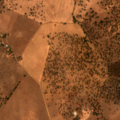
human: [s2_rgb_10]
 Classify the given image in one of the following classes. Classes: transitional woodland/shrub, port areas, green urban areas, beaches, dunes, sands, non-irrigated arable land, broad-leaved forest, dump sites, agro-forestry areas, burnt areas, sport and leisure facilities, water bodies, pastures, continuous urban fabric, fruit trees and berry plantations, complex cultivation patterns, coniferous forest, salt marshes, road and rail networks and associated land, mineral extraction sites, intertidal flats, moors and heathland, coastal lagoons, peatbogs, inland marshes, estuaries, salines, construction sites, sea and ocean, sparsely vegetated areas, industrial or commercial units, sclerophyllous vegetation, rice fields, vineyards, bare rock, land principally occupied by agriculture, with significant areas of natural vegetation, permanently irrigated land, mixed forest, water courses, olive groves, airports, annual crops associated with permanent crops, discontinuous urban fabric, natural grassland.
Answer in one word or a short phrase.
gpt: non-irrigated arable land, pastures, agro-forestry areas, broad-leaved forest